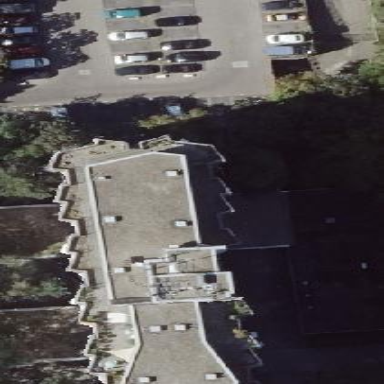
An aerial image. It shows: Apartment building with flat roof.